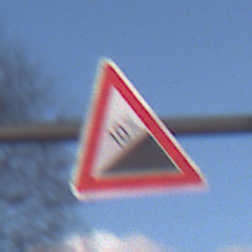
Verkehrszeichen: Steigung10
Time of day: MorningAfternoon
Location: Outdoor (Nature)
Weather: PartlyCloudy
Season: NotSpecified
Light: Natural